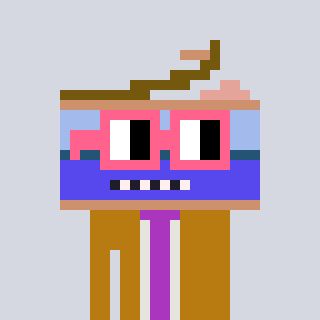
a pixel art character with square pink glasses, a canned ham-shaped head and a gold-colored body on a cool background